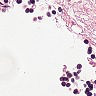
Metastatic tissue present: no